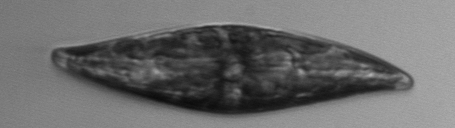
Label: Pleurosigma